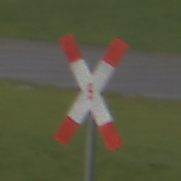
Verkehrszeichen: Andreaskreuz
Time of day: MorningAfternoon
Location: Outdoor (Suburban)
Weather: PartlyCloudy
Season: NotSpecified
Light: Natural